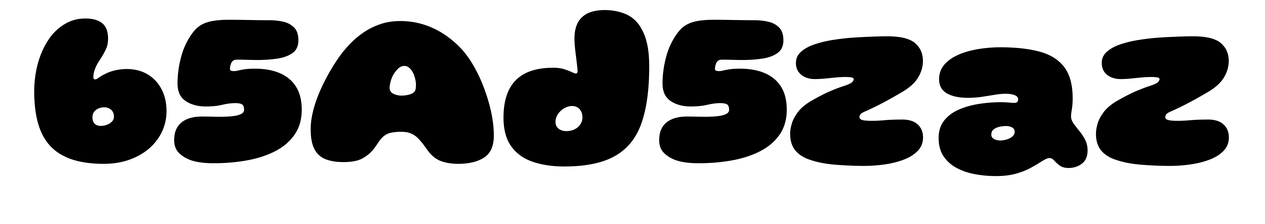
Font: Gluten_Black